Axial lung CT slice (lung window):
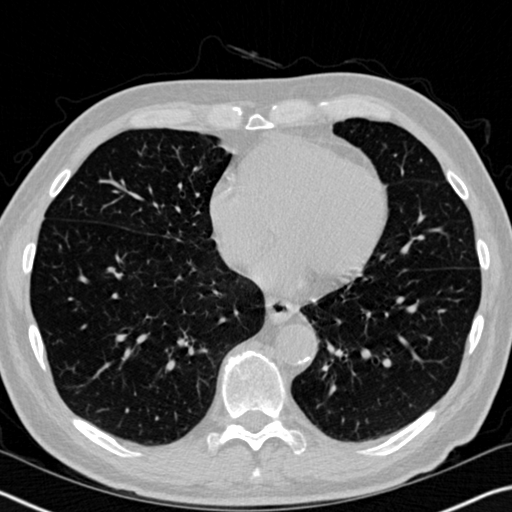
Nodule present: no